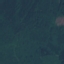
Label: Forest